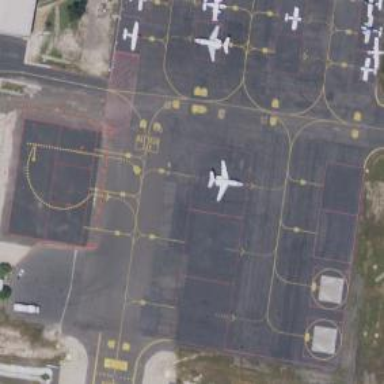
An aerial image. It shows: Image of taxiway at airport.